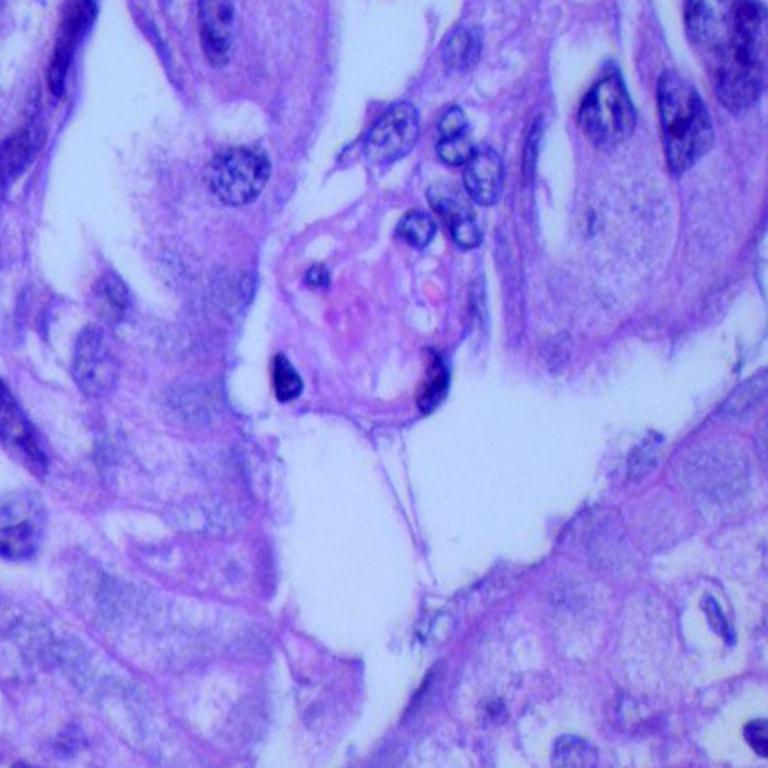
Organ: lung
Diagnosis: adenocarcinomas